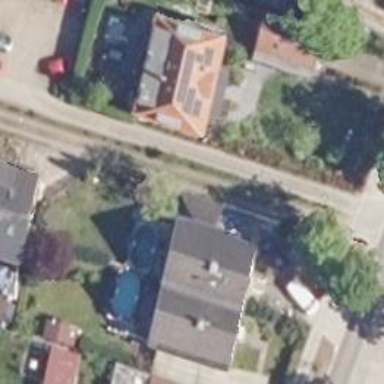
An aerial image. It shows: Semidetached house.